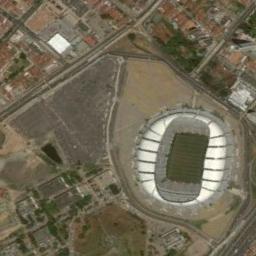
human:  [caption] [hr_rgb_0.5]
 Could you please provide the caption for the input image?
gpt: This stadium has seats on two sides only .

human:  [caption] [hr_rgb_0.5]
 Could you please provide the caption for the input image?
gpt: The circular stadium is built on bare land next to the residential area .

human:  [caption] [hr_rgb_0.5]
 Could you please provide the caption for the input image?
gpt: Many buildings of different shapes are beside the stadium .

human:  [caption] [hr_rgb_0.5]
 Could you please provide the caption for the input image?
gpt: The stadium is on the bare land next to some buildings and trees .

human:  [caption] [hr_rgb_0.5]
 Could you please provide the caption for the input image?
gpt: There are some buildings beside the stadium .